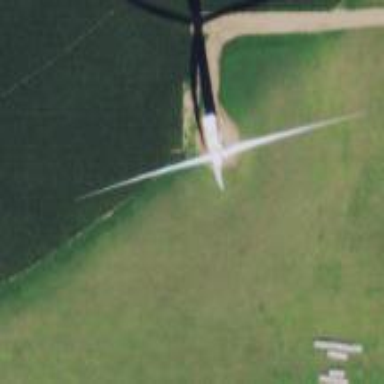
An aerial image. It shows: Wind generator powered by wind. The generator type is horizontal axis and it uses wind turbines.